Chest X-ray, PA view. Patient: 53 years old, sex M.
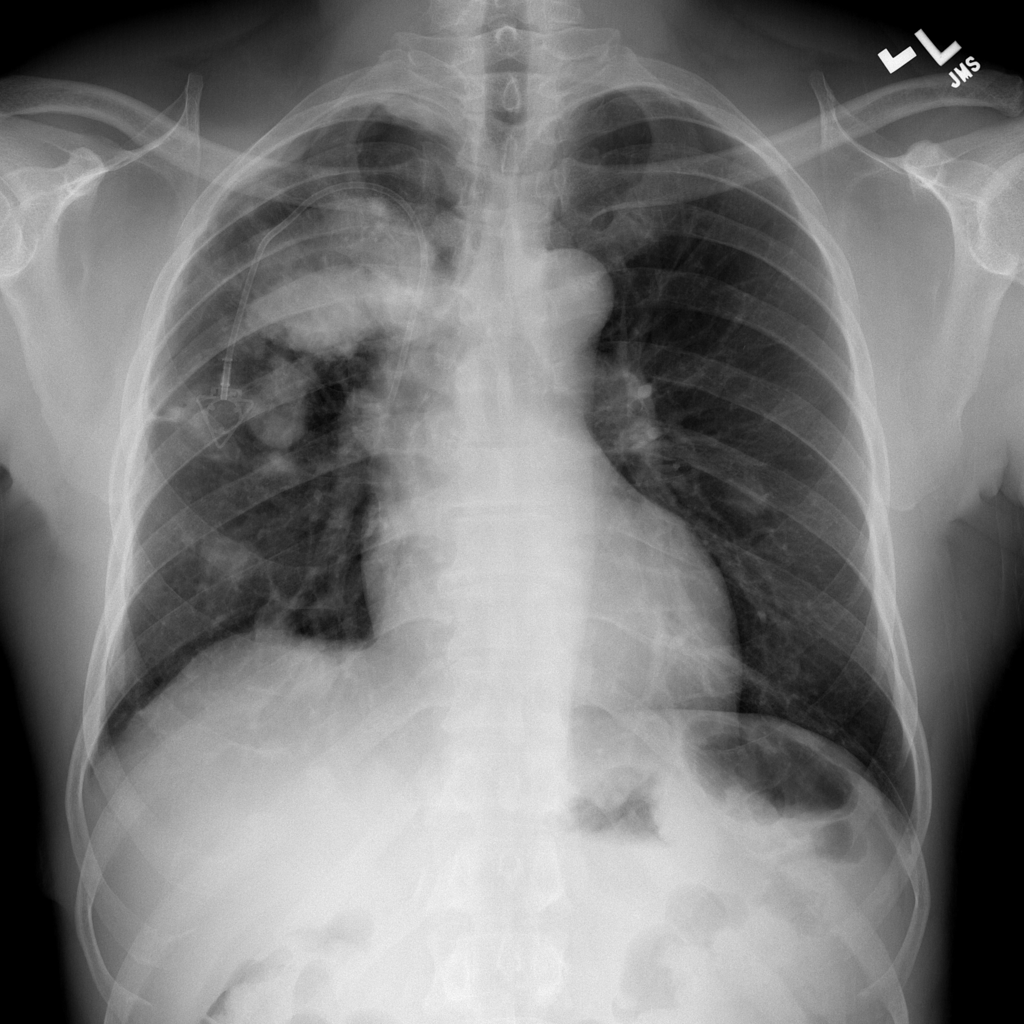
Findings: No Finding